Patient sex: M
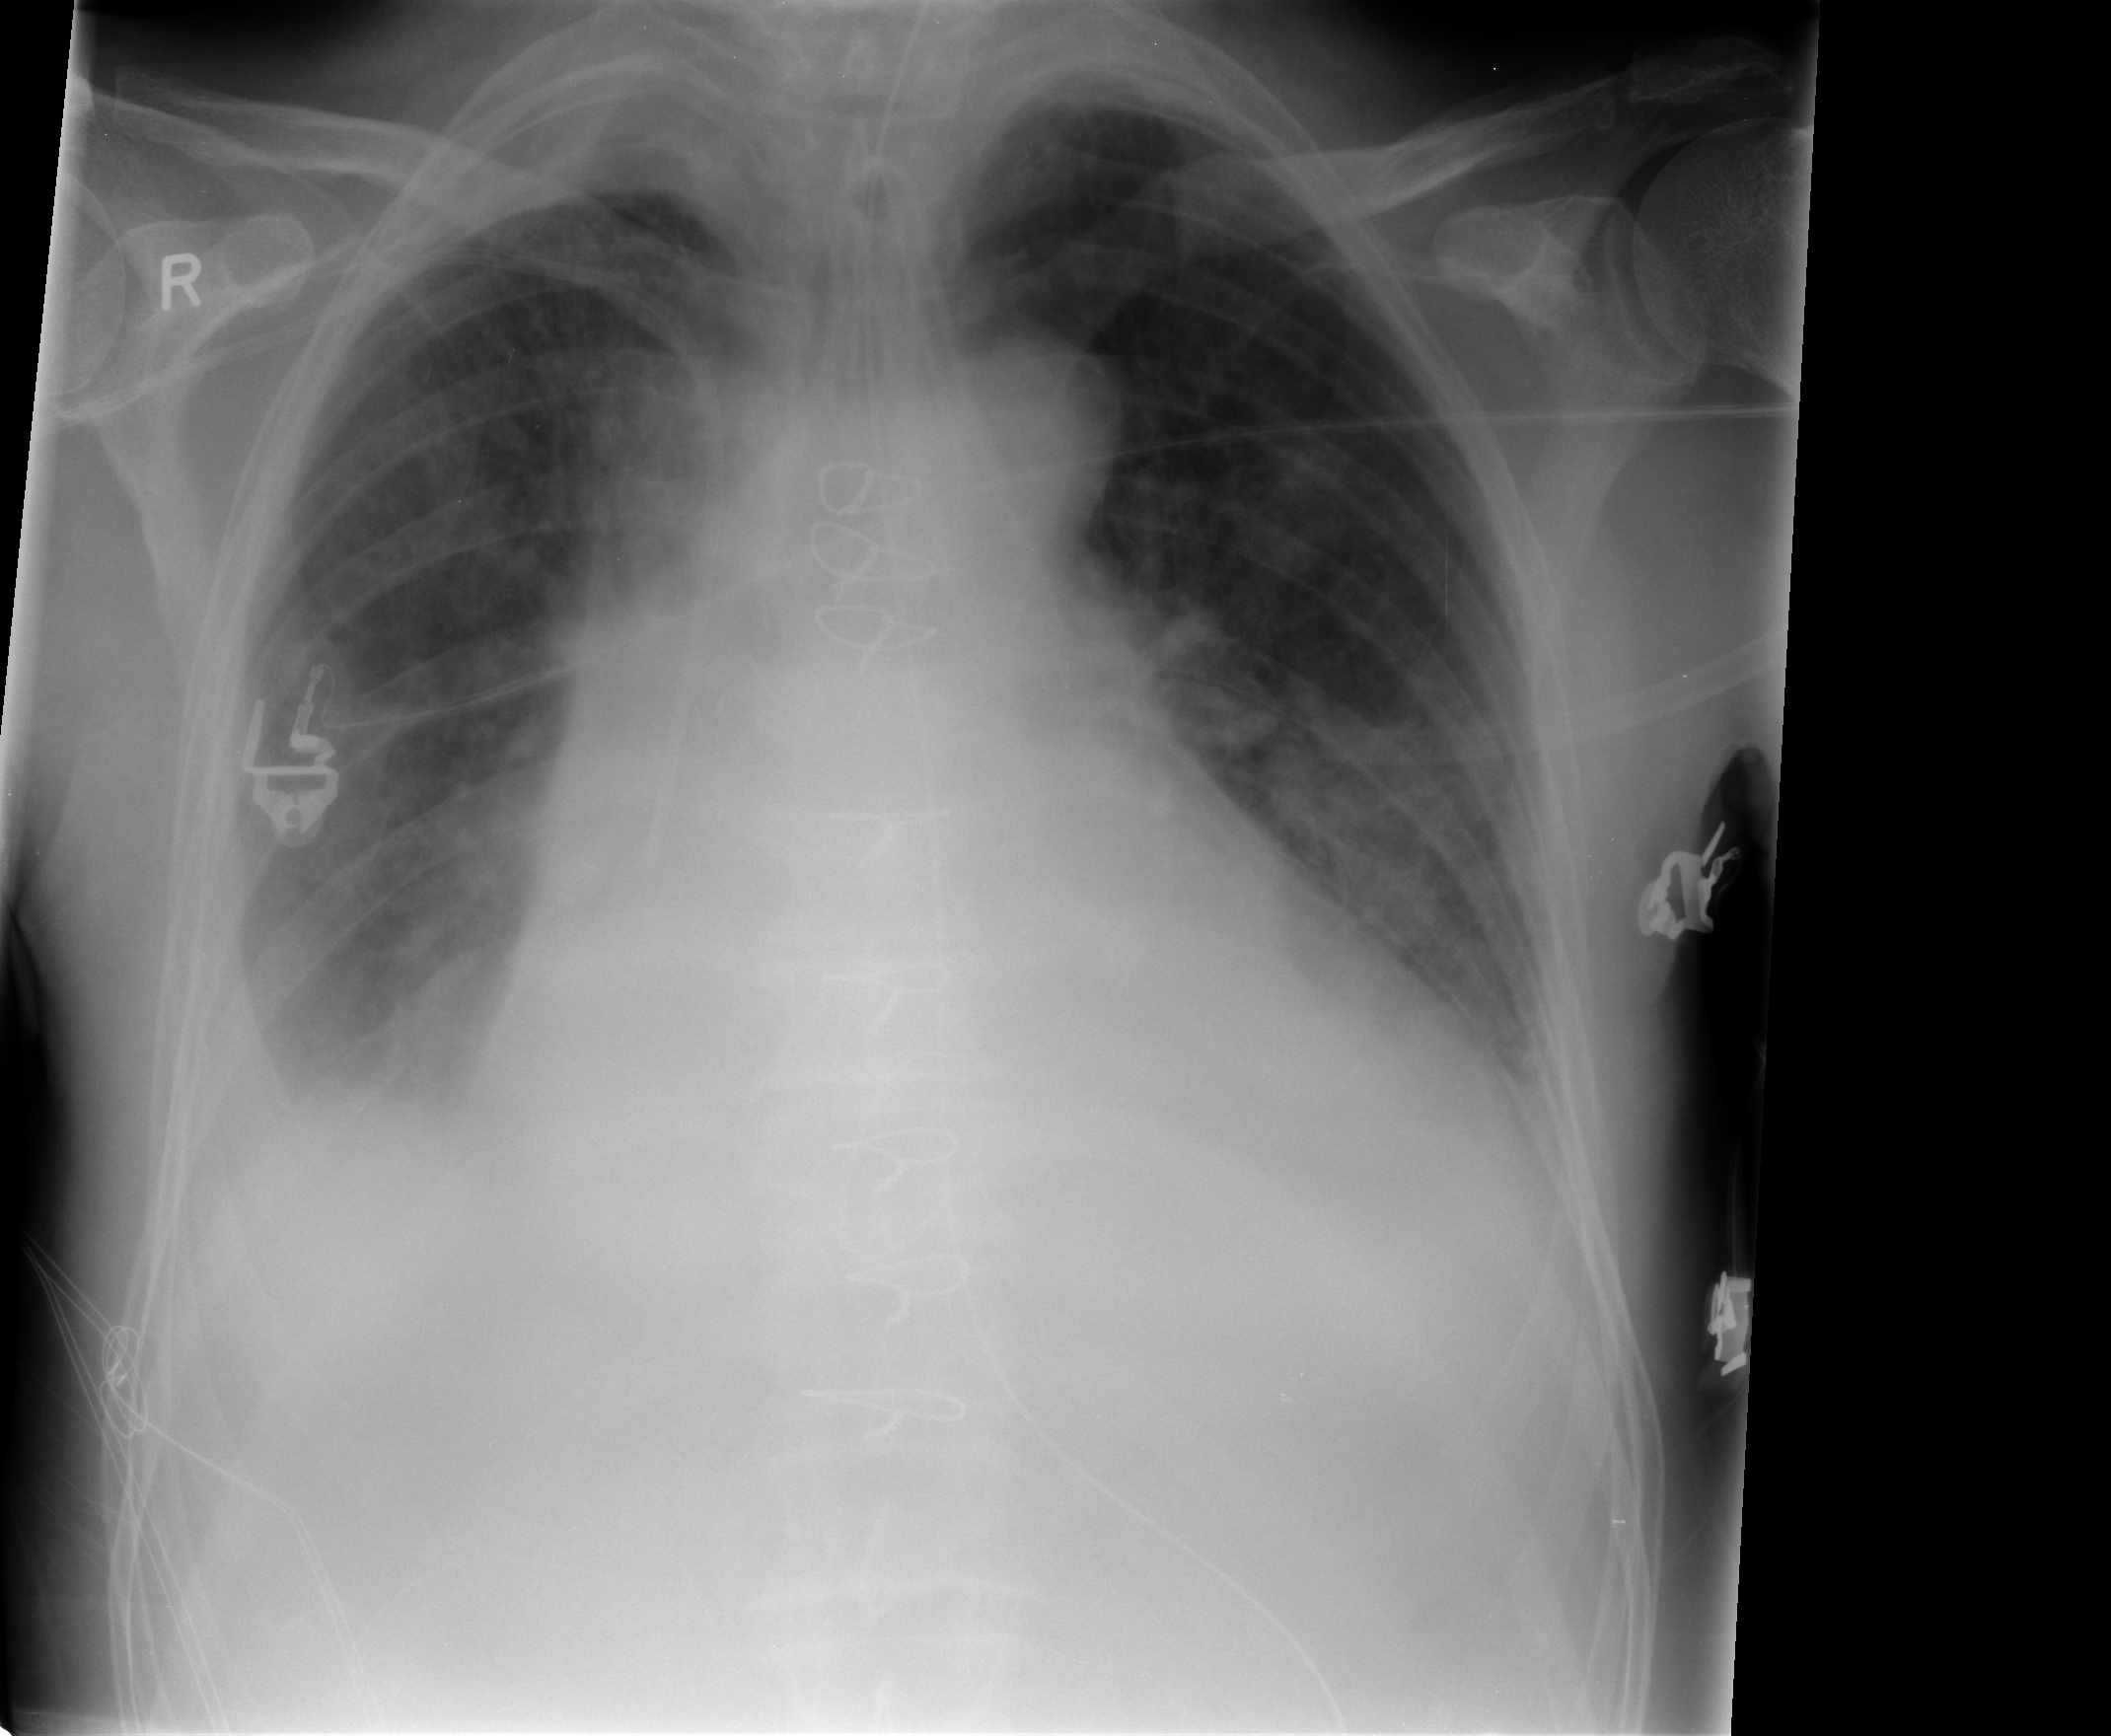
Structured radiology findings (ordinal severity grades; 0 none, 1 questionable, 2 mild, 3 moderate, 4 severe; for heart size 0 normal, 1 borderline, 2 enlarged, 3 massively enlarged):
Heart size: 3
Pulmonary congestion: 2
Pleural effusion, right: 3
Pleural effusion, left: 2
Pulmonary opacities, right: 1
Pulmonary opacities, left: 3
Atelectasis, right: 2
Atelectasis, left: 2